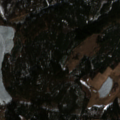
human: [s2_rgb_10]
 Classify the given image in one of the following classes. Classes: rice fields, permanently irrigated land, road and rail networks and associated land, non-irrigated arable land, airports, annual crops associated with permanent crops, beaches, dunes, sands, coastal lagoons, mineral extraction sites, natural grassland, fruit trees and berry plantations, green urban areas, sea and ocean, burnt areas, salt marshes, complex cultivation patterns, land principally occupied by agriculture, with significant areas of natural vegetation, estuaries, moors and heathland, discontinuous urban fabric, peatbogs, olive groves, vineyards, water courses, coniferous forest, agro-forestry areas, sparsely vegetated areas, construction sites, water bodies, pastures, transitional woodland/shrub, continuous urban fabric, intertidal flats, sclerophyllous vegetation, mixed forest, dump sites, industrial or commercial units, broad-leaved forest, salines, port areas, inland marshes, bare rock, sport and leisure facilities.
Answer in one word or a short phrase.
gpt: land principally occupied by agriculture, with significant areas of natural vegetation, mixed forest, water bodies